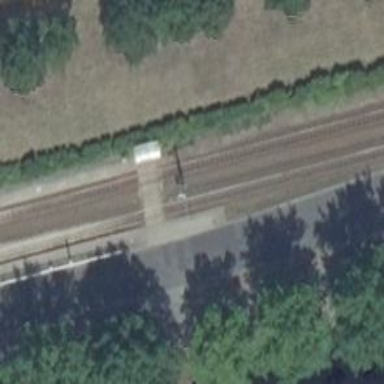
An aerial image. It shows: Uncontrolled railway crossing.